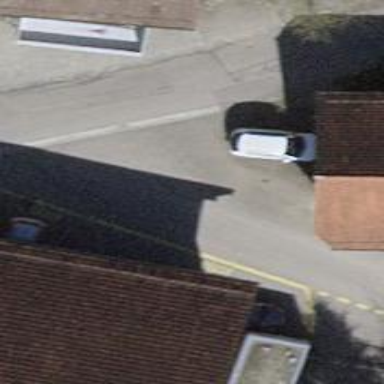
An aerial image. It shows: Asphalt road designated for service vehicles.